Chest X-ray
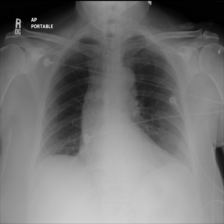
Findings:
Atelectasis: negative
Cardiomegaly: negative
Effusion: negative
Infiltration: negative
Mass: negative
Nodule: negative
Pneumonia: negative
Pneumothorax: negative
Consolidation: negative
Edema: negative
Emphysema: negative
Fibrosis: negative
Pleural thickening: negative
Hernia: negative